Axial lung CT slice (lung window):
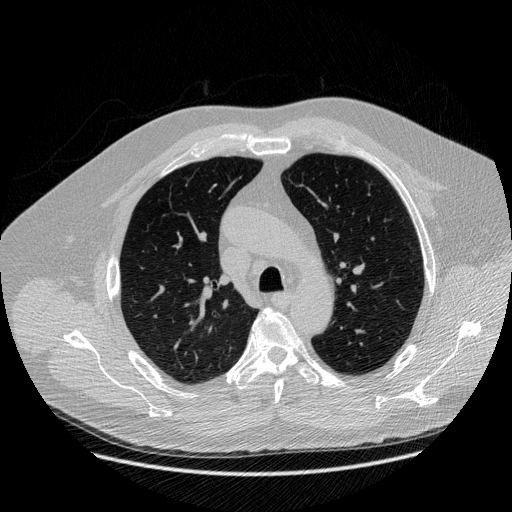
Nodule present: no